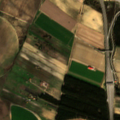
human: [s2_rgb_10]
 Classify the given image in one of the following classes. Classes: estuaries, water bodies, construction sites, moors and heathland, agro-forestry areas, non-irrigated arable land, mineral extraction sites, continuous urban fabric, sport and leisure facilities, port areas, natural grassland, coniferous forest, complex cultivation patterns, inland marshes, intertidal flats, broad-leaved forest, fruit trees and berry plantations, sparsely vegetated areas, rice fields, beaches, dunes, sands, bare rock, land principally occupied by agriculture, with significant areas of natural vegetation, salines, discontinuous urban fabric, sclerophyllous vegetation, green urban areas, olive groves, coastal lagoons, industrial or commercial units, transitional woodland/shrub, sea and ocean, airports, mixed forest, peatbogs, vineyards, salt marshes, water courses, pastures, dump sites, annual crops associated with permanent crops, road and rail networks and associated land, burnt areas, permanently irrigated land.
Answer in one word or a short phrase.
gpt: permanently irrigated land, vineyards, coniferous forest, mixed forest, transitional woodland/shrub